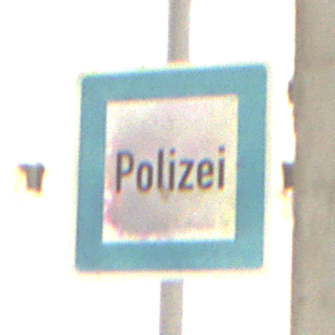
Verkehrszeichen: Polizei
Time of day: MorningAfternoon
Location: Roofed (Suburban)
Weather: PartlyCloudy
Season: Winter
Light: Natural